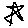
Label: star